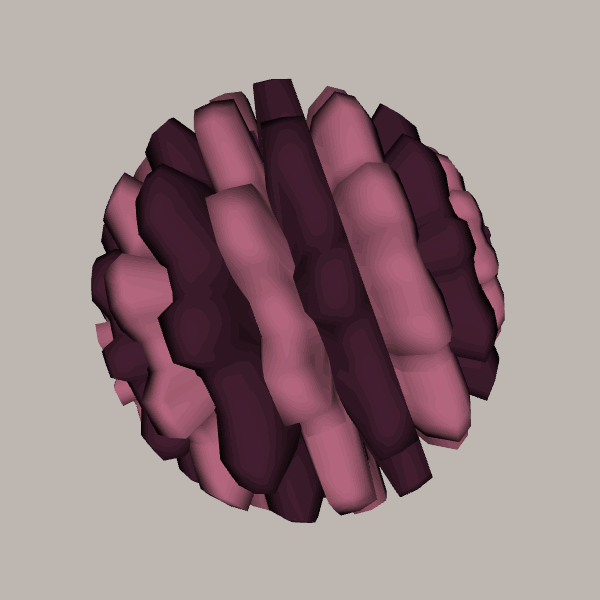
Background: light